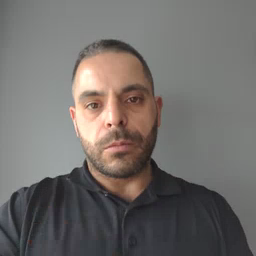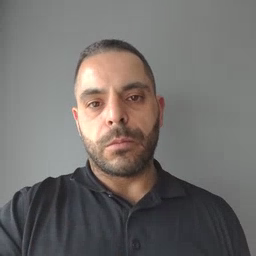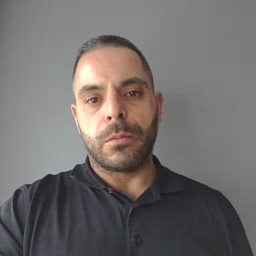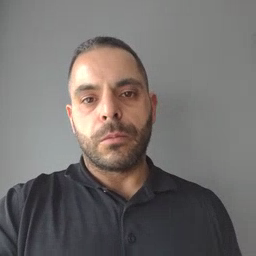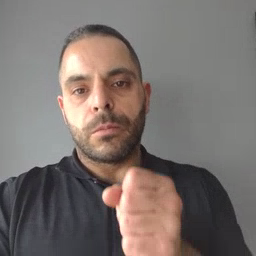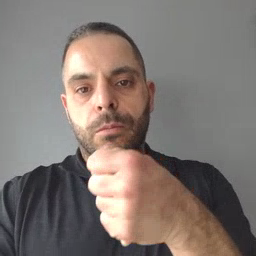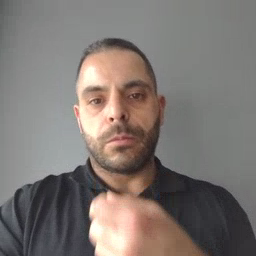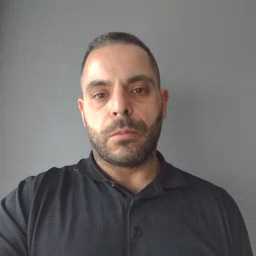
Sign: make